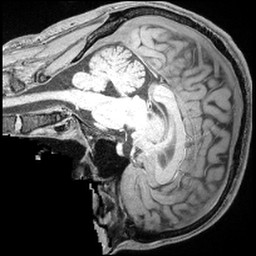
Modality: T1w
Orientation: sagittal
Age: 32
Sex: male